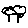
Label: tree